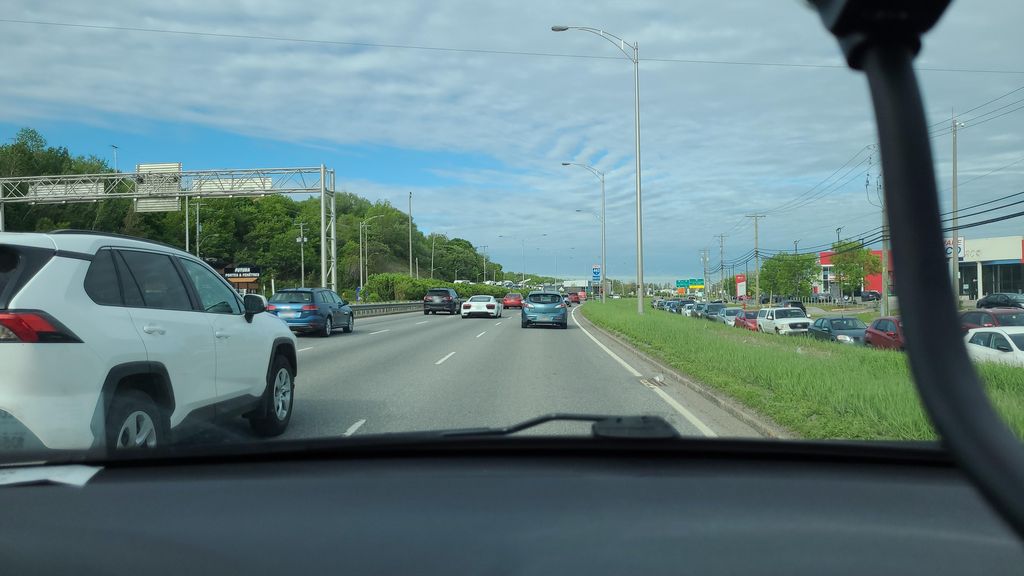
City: quebec_city